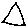
Label: triangle